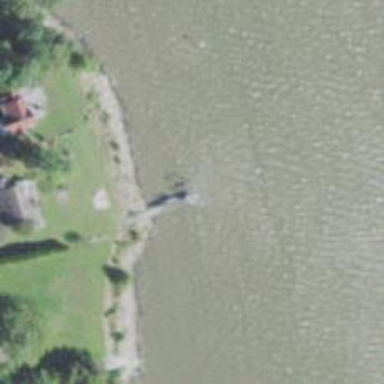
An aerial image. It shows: Man-made pier.